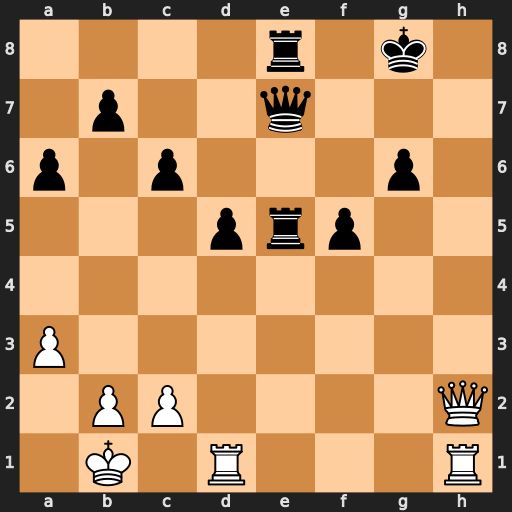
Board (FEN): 4r1k1/1p2q3/p1p3p1/3prp2/8/P7/1PP4Q/1K1R3R
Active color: w
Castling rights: -
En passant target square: -
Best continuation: Qh8+ Kf7 Rh7+ Ke6 Rxe7+